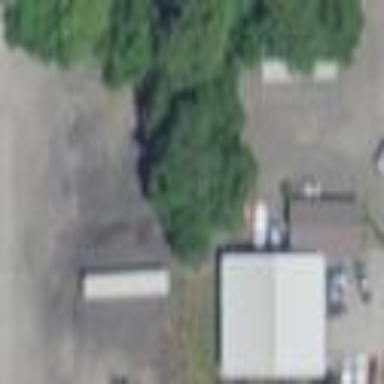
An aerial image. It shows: Parking area.